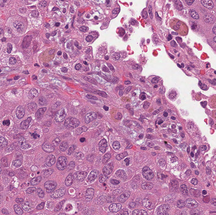
Tumor epithelial tissue: yes
Tumor-associated stroma tissue: yes
Normal tissue: no